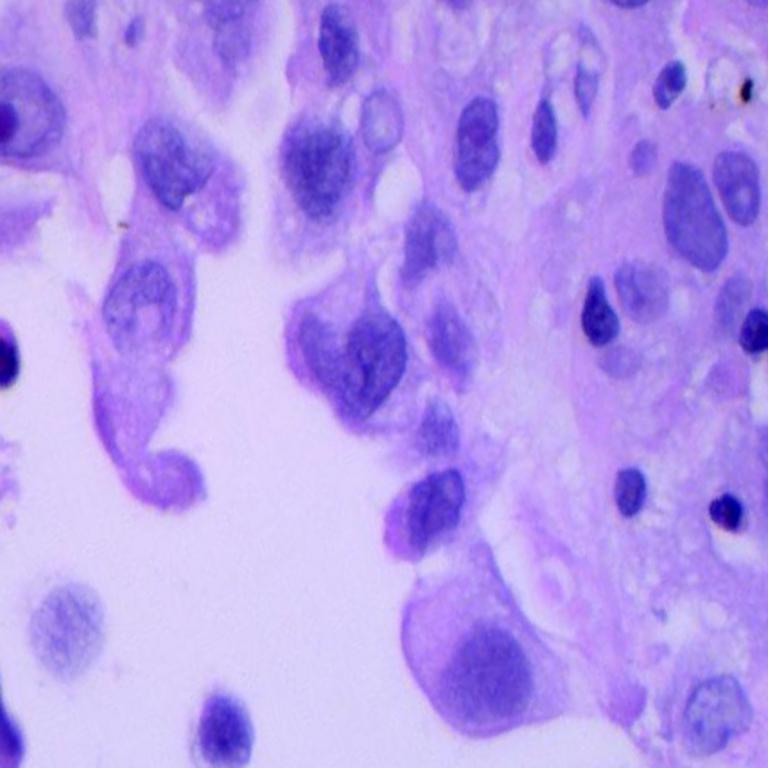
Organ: lung
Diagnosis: adenocarcinomas